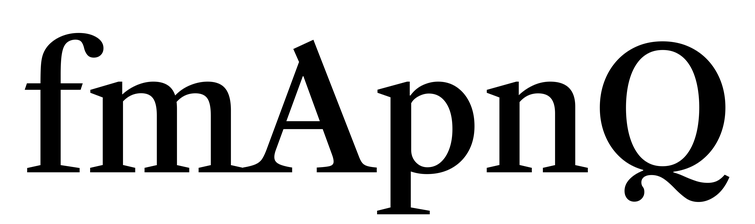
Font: LibreCaslonText_Medium